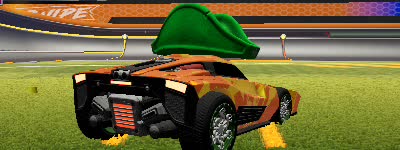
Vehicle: breakout